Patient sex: M
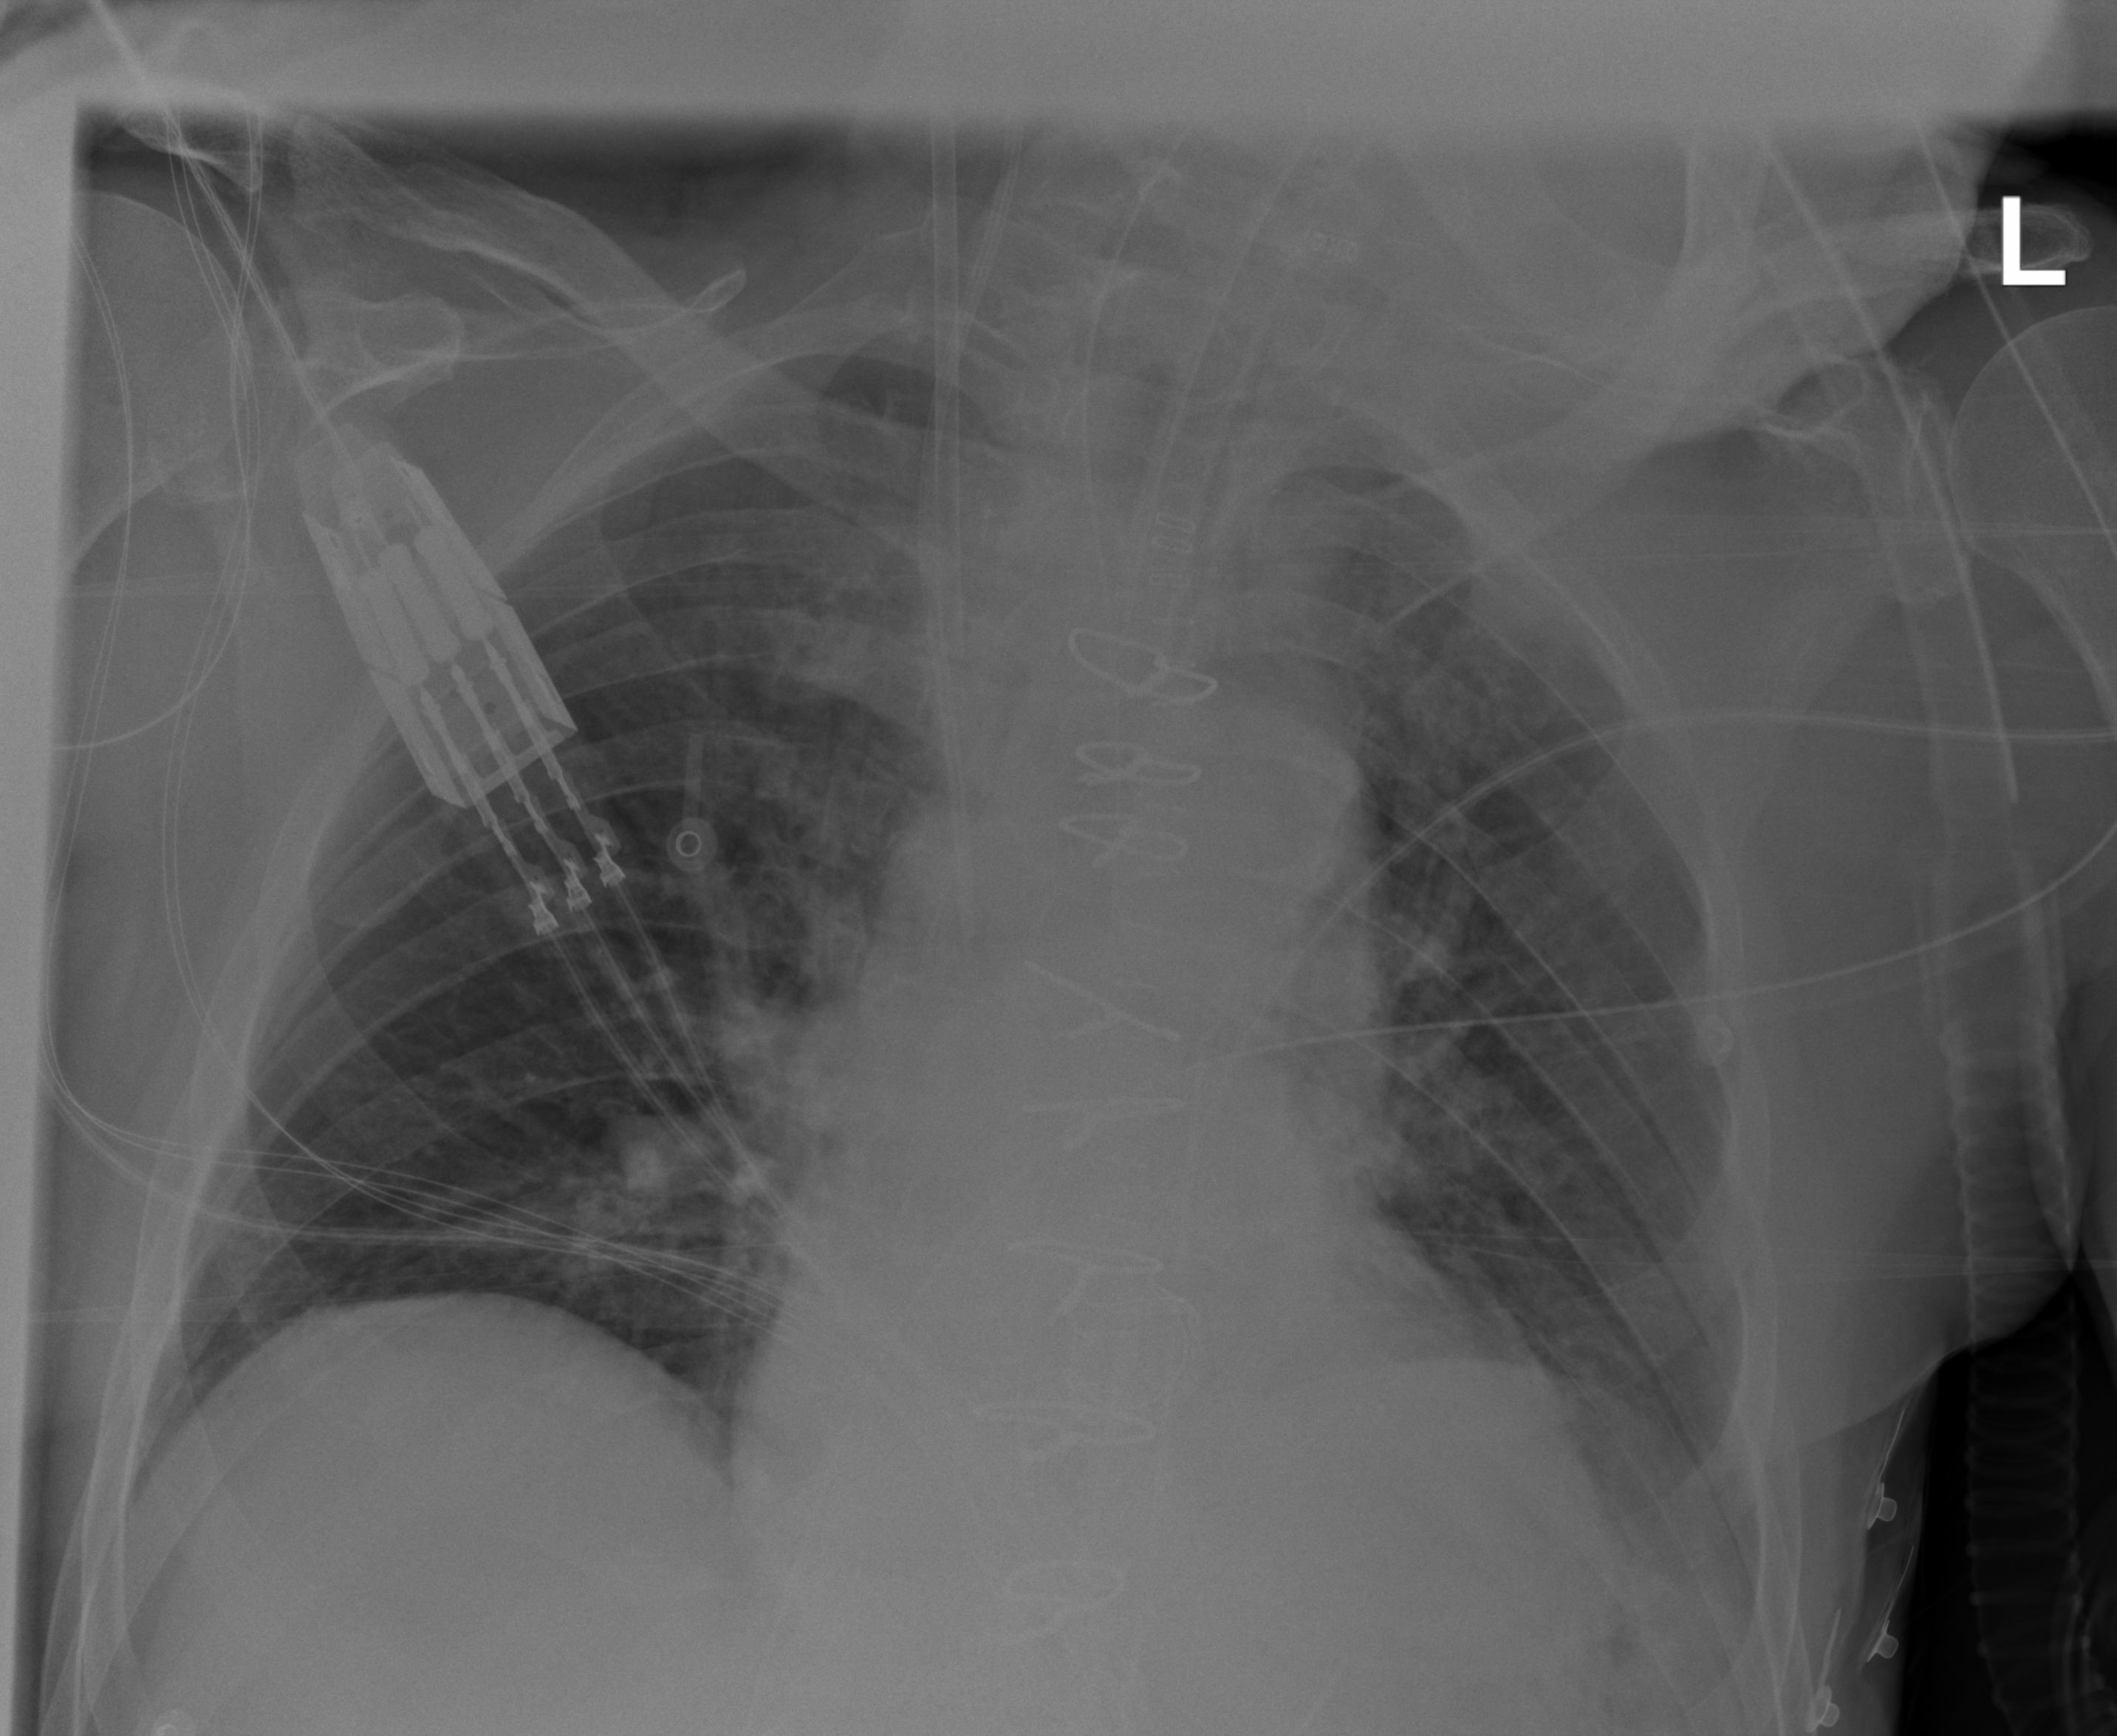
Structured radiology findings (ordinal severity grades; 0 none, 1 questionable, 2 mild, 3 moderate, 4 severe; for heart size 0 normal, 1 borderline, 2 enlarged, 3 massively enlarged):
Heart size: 0
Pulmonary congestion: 0
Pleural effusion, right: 0
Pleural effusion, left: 2
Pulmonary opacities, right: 0
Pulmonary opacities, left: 0
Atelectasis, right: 0
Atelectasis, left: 0